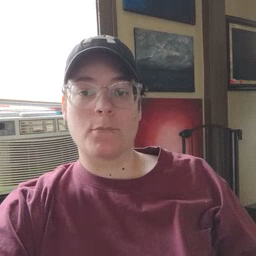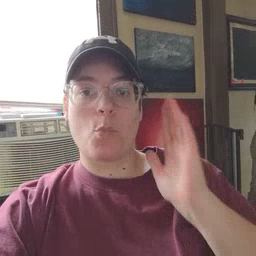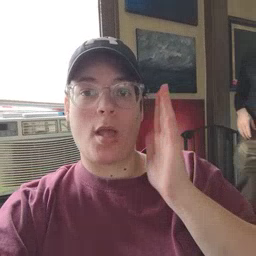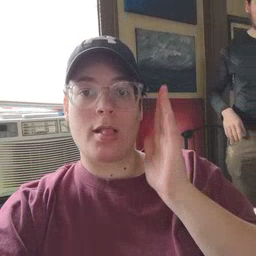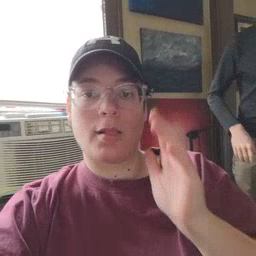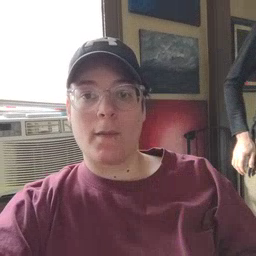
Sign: will